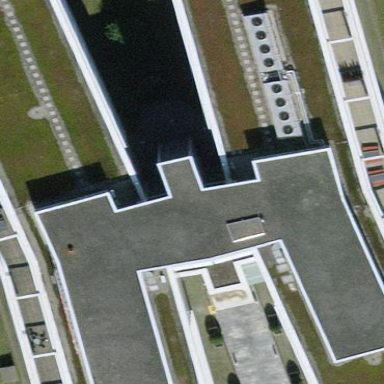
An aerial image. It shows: Office building.